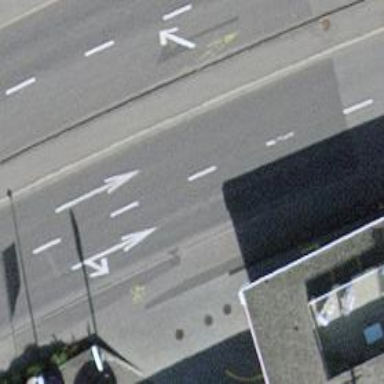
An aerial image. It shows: Secondary road with asphalt surface and sidewalks on both sides.